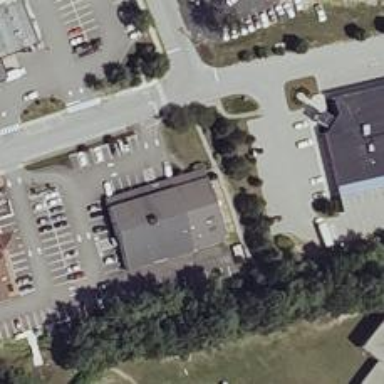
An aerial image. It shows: Fitness centre on leisure land.